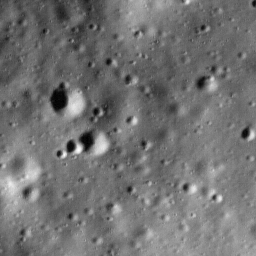
Host type: hard_negative
Lunar coordinates: latitude -26.338, longitude -79.61